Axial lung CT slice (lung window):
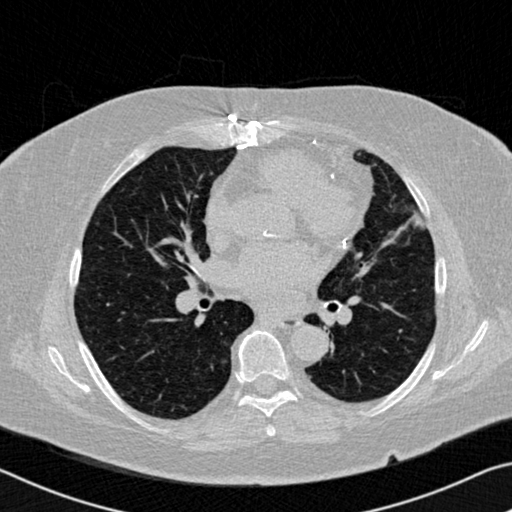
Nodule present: no